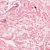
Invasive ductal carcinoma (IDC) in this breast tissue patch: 0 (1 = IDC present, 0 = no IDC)